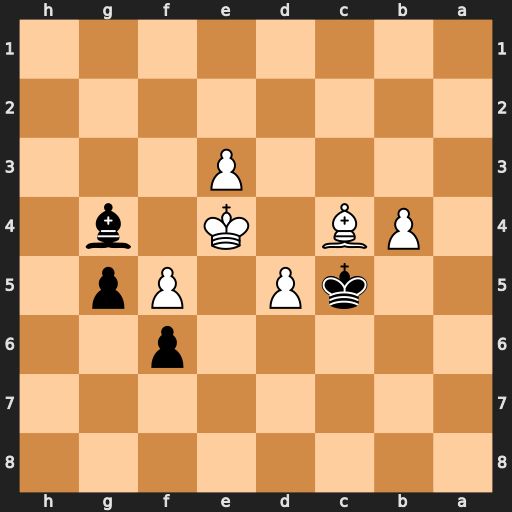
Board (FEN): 8/8/5p2/2kP1Pp1/1PB1K1b1/4P3/8/8
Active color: b
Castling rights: -
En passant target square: -
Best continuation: Kxc4 d6 Bh3 Kf3 Bxf5